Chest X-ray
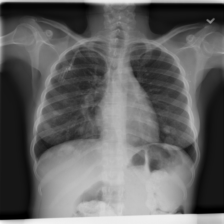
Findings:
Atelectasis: negative
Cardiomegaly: negative
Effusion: negative
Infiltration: negative
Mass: negative
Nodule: negative
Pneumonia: negative
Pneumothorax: negative
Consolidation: negative
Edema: negative
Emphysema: negative
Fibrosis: negative
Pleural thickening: negative
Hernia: negative